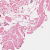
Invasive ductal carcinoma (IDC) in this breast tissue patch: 0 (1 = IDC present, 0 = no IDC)